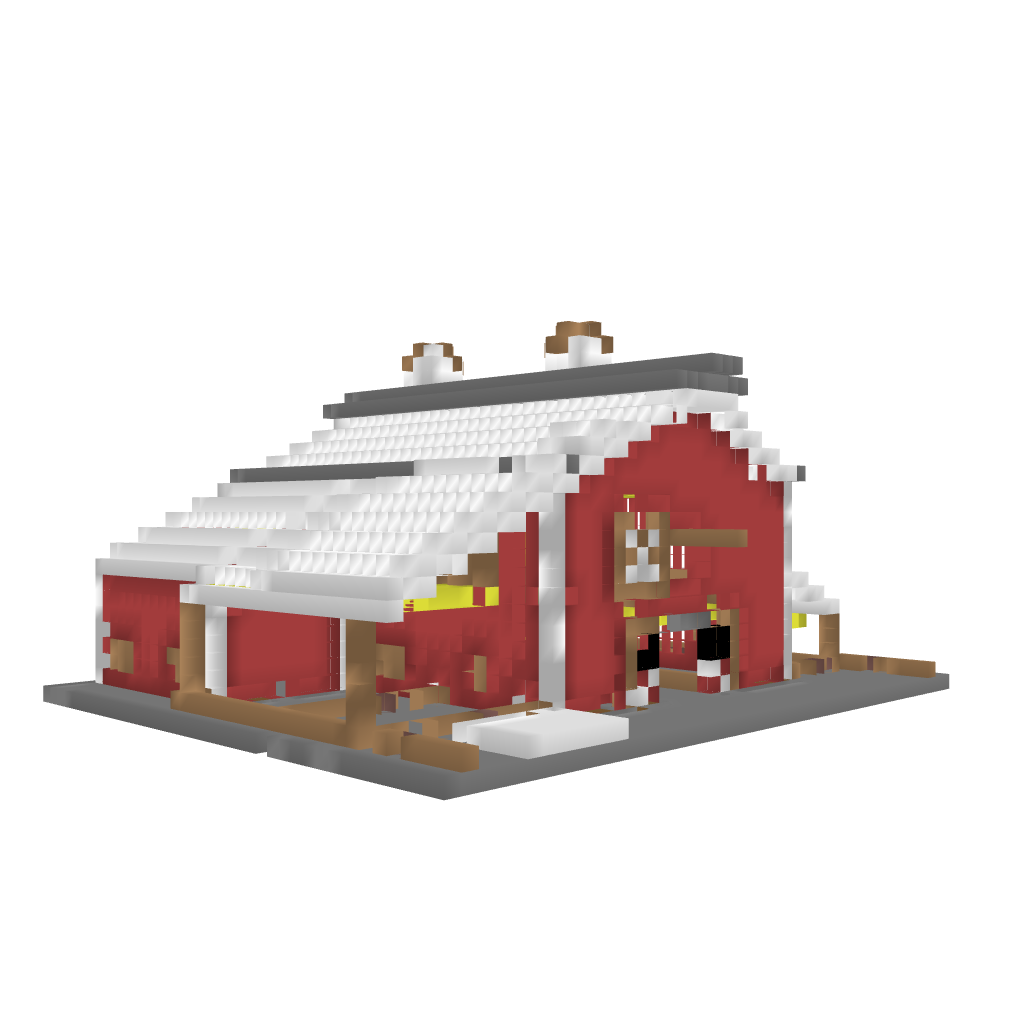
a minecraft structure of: Barn with hay loft high quality